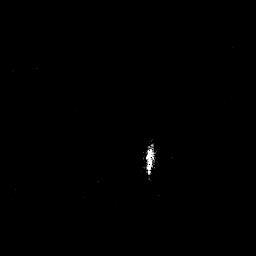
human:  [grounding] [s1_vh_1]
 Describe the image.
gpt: In the satellite image, there is  <ref>1 small ship </ref> <box>[[56, 57, 60, 67, 0]]</box> located at center.